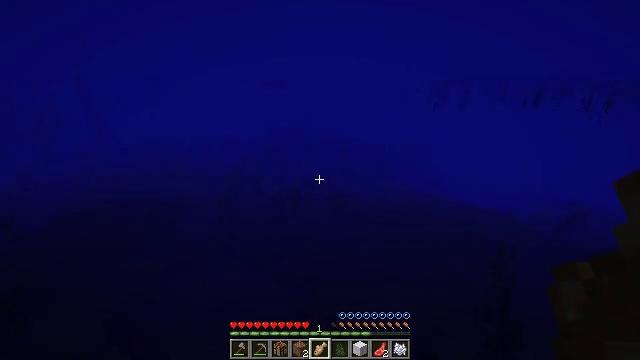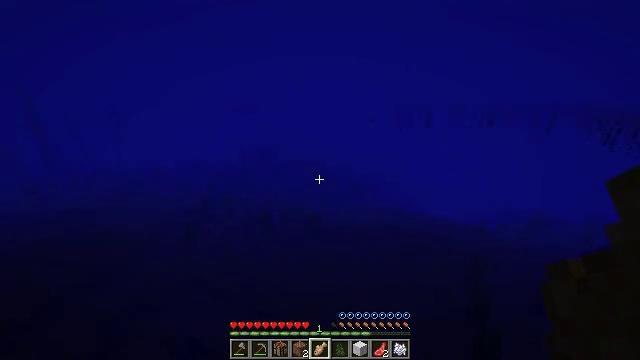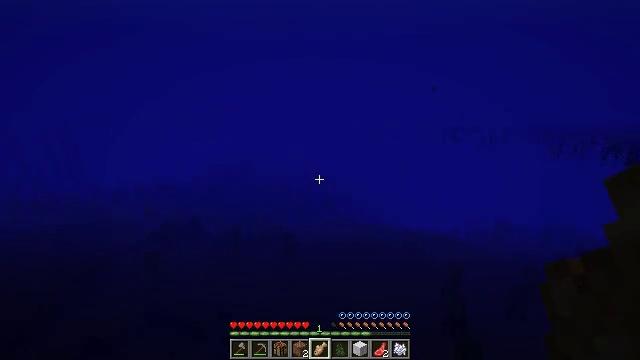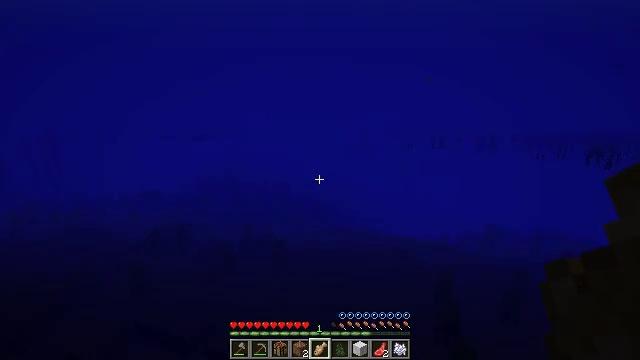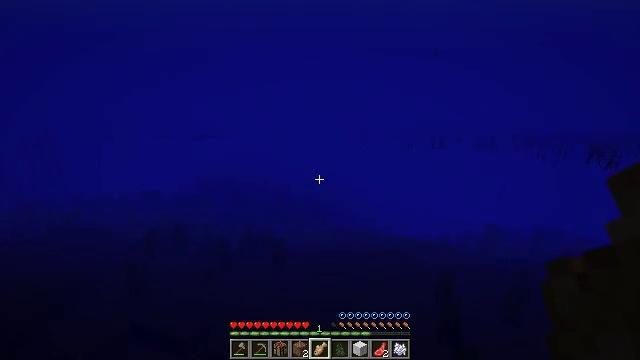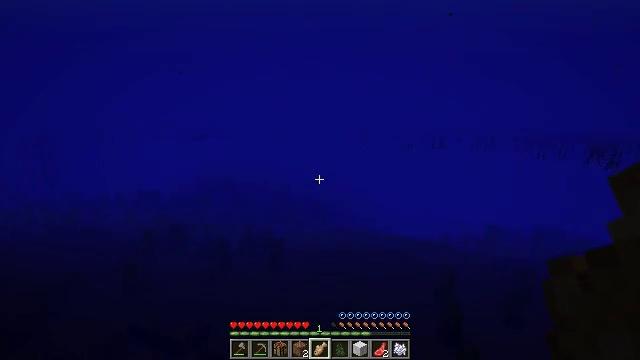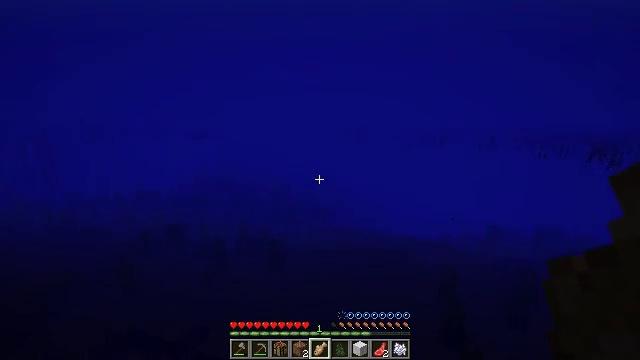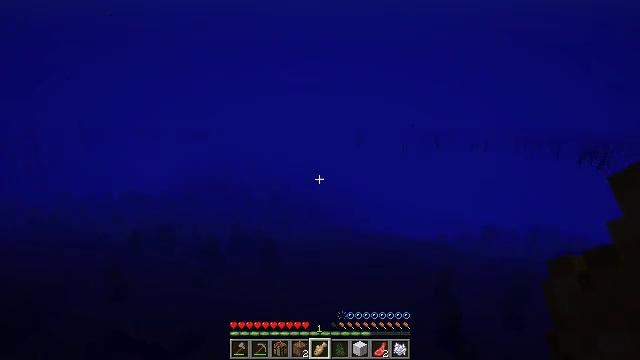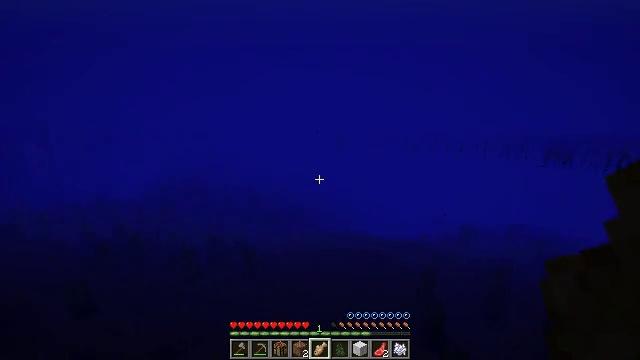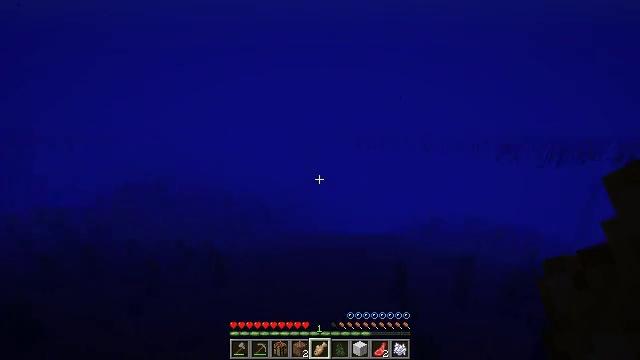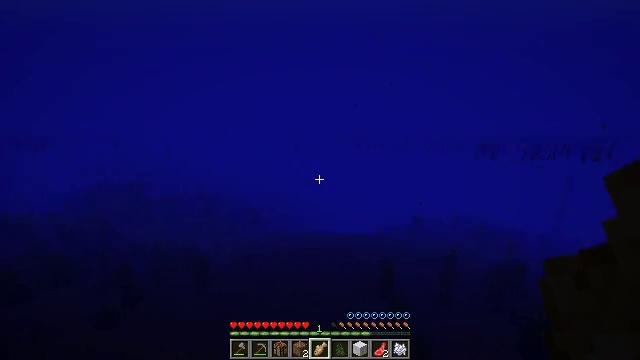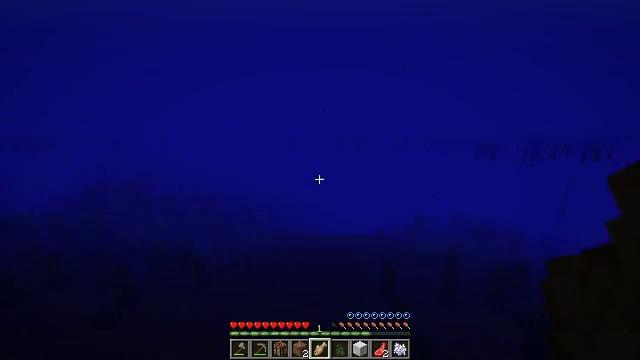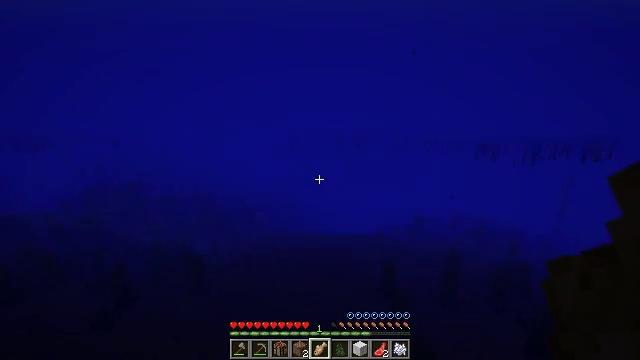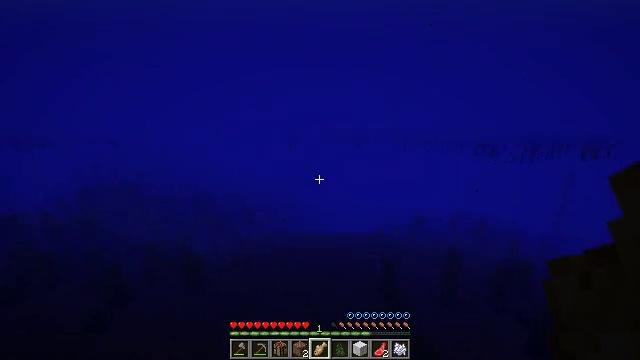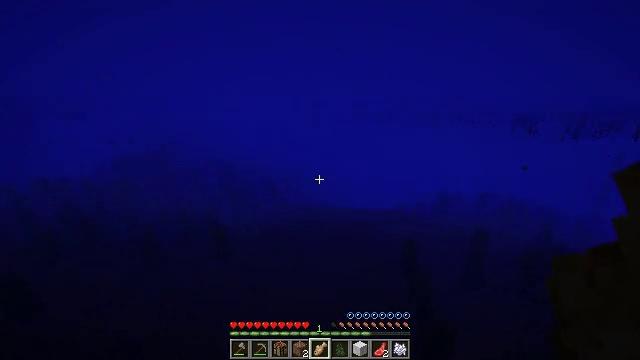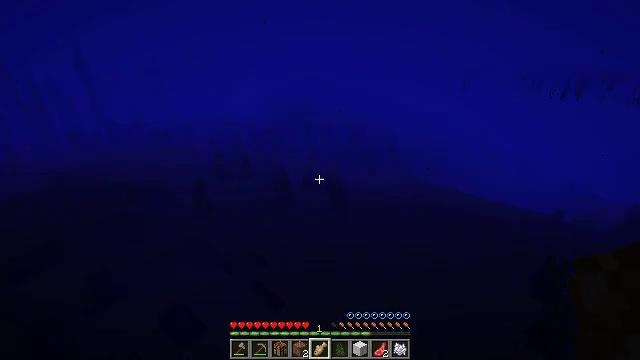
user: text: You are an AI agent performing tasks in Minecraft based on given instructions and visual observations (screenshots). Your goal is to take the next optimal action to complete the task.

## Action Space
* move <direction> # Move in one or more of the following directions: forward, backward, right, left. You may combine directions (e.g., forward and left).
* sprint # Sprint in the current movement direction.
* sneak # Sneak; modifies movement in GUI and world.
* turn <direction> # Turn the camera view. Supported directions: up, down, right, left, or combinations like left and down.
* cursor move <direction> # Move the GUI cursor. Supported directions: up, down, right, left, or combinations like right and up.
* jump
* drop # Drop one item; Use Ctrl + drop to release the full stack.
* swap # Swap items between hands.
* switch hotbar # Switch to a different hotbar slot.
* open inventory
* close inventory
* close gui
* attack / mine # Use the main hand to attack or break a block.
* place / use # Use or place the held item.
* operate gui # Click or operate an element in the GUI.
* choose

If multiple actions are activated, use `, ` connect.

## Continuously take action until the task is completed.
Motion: motion action
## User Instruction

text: Drop a cod.
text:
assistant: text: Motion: move forward, sprint, turn right and up
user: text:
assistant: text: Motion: move forward, sprint, turn right and up
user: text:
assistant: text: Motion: move forward, sprint, turn right and up
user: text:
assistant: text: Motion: move forward, sprint
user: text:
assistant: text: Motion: move forward, sprint
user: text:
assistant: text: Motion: move forward, sprint
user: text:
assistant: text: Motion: move forward, sprint, turn right
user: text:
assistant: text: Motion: move forward, sprint, turn right
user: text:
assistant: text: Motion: move forward, sprint, turn right
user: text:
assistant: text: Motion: move forward, sprint, turn right
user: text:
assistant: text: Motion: move forward, sprint
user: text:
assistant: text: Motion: move forward, sprint
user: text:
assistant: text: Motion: move forward, sprint
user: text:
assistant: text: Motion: move forward, sprint, turn left and down
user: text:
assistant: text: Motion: move forward, sprint, turn left and down
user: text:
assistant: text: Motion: move forward, sprint, turn left
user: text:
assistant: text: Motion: move forward, sprint, turn left
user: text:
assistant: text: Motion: move forward, sprint, turn left and up
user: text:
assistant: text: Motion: move forward, sprint, turn left and up
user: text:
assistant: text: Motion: move forward, sprint
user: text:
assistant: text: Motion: move forward, sprint
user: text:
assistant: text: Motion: move forward, sprint
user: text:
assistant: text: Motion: move forward, sprint
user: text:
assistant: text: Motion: move forward, sprint
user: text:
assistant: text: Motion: move forward, sprint, turn left and down
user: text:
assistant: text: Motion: move forward, sprint, turn left and down
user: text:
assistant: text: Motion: move forward, sprint, turn left and up
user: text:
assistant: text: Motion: move forward, sprint, turn left and up
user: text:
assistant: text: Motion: move forward, sprint, turn left
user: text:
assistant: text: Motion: move forward, sprint, turn left